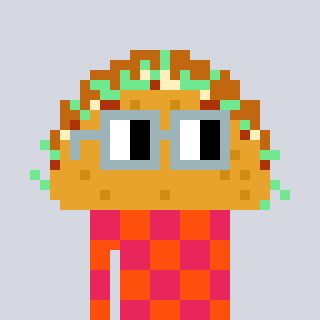
a pixel art character with square dark gray glasses, a taco-shaped head and a orange-colored body on a cool background